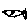
Label: fish